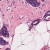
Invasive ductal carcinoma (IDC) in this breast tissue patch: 0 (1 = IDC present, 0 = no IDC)